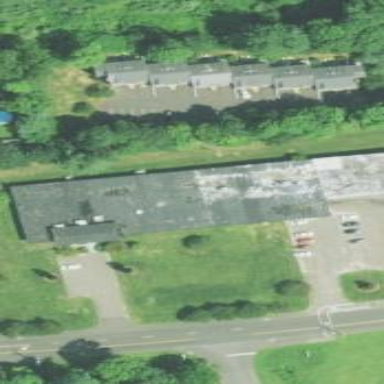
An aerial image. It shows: Industrial building.